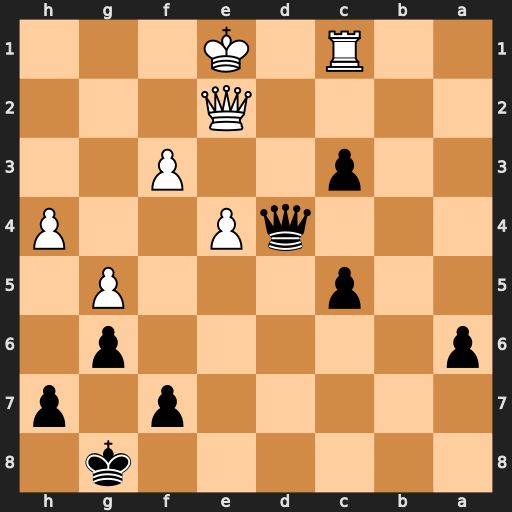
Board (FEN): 6k1/5p1p/p5p1/2p3P1/3qP2P/2p2P2/4Q3/2R1K3
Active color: b
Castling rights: -
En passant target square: -
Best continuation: Qg1+ Qf1 Qe3+